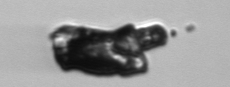
Label: Delphineis